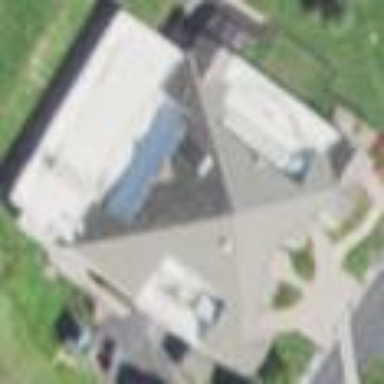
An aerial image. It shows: Animal shelter building.